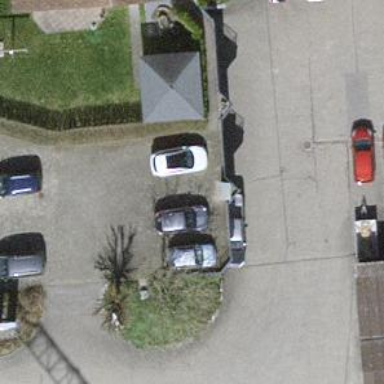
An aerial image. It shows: Charging station.